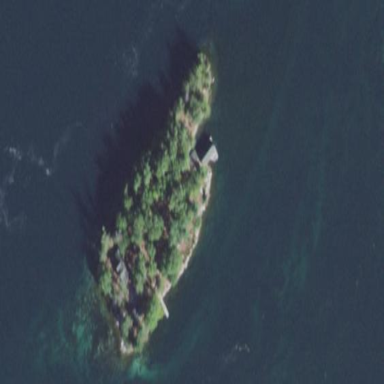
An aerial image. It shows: Islet.